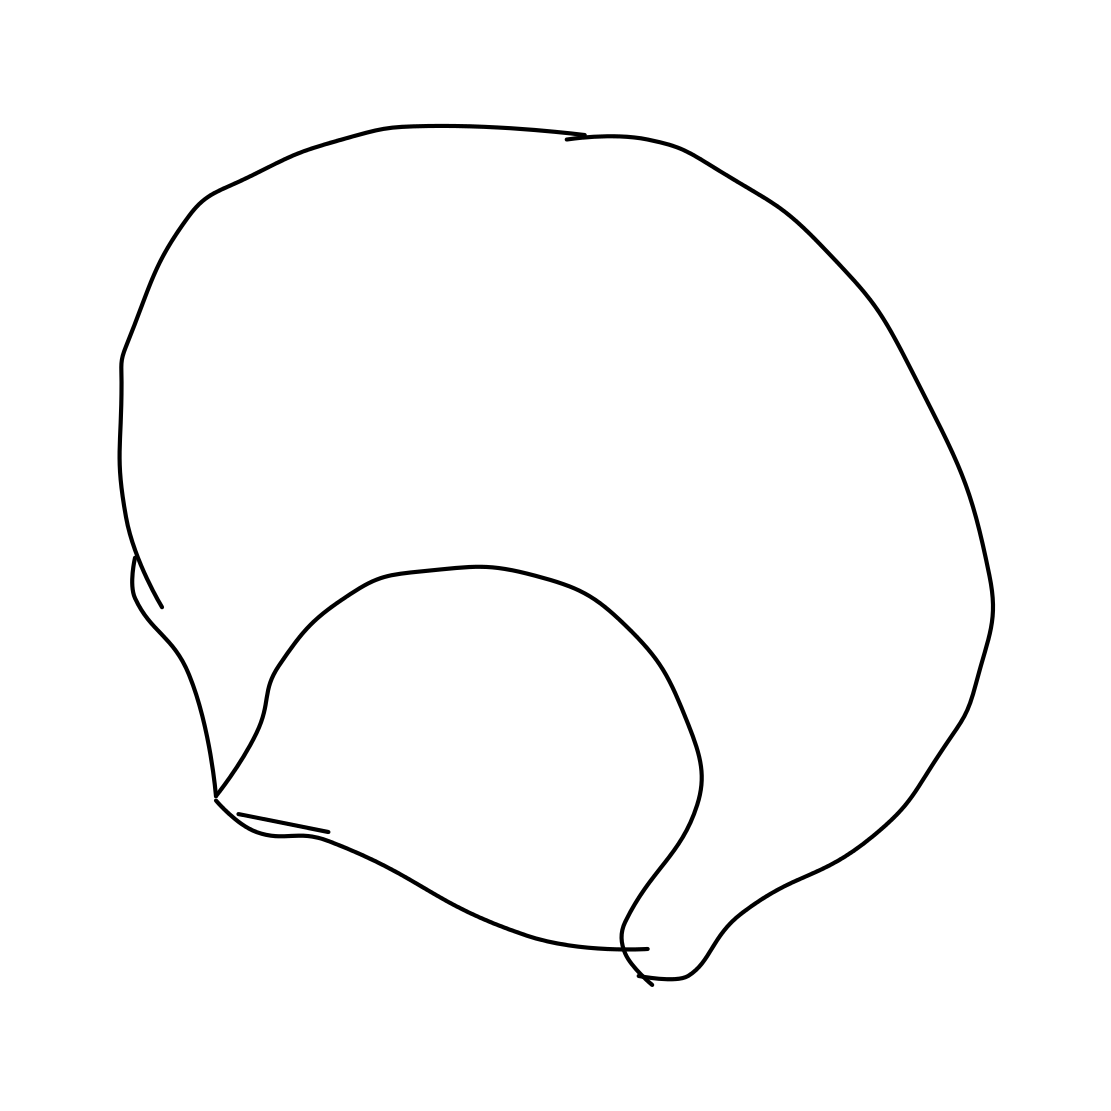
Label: helmet